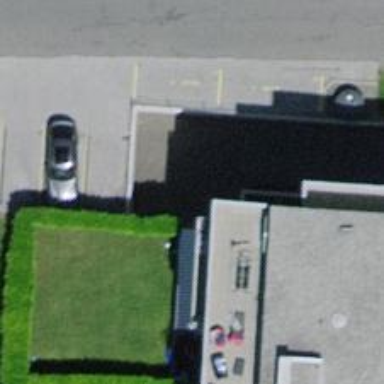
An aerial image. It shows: Parking entrance.